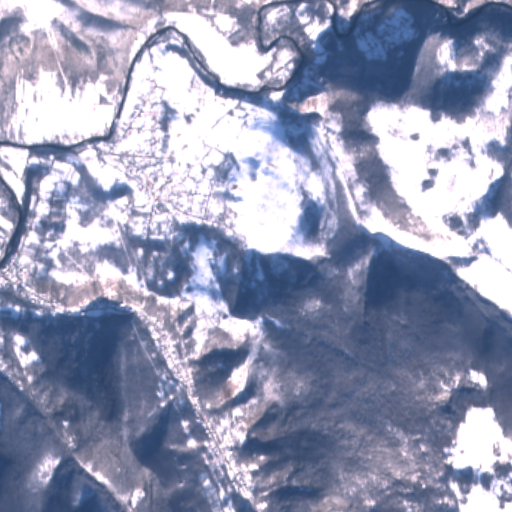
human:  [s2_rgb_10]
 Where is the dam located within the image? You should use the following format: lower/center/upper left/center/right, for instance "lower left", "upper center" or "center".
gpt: The dam is located in the center left of the image.
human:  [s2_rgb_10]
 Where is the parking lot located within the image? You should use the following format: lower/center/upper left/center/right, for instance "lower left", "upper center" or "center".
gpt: The parking lot is located in the upper right of the image.
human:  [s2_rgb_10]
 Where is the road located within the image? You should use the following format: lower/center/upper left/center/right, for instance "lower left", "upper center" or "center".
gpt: There is no road in the image.